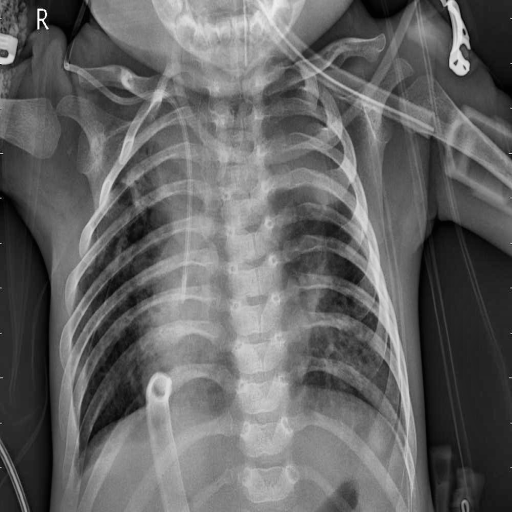
Finding: PNEUMONIA